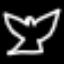
Label: angel